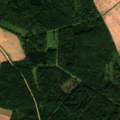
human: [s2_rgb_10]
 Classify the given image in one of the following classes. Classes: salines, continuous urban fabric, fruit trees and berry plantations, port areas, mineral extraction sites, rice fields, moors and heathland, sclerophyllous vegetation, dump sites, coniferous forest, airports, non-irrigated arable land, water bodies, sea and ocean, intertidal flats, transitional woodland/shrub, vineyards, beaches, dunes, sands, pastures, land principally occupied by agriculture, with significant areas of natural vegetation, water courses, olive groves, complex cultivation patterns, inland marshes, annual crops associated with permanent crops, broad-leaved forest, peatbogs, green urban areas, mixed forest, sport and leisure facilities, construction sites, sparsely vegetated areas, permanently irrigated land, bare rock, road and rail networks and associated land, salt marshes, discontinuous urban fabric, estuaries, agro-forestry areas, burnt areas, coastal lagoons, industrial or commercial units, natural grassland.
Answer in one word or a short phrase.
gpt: non-irrigated arable land, broad-leaved forest